Question: i have followed the answer to this thread <URL> and am able to import excel data into an SQL Server Database. The only problem am having is that the Import works only when am running the website locally from Development machine but after deploying the site to IIS, i get the following error when trying to import the data from excel.

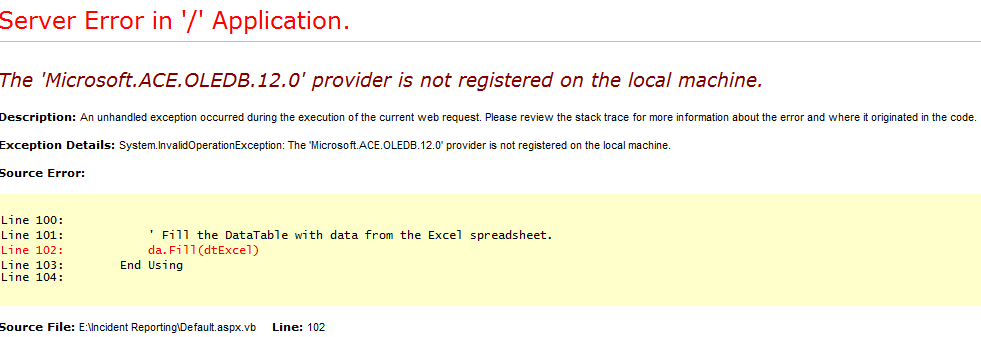
Answer: The server is missing the required DLL. You can find an install only <URL>.
> This download will install a set of components that can be used to
facilitate transfer of data between 2007 Microsoft Office System files
and non-Microsoft Office applications.